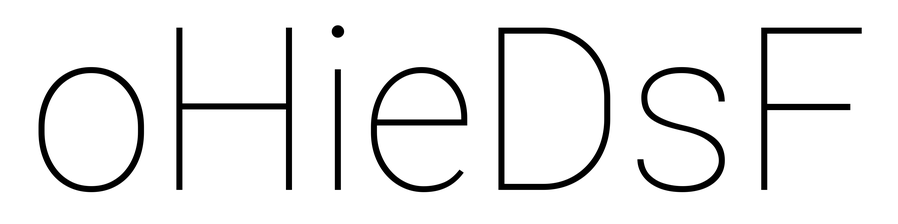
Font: Roboto_Thin